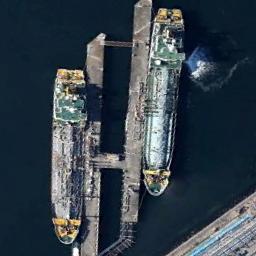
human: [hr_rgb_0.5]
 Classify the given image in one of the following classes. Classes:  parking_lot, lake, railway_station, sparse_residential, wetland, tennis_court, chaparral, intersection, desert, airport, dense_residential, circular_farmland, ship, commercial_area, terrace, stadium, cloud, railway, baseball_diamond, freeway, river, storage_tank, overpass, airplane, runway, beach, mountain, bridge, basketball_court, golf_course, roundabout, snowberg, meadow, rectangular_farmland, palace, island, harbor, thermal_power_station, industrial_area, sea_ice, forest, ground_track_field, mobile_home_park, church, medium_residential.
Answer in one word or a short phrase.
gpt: ship